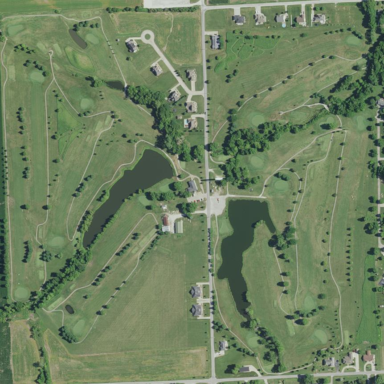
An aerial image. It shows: Golf course.